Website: bh-photo
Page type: customer-info-address
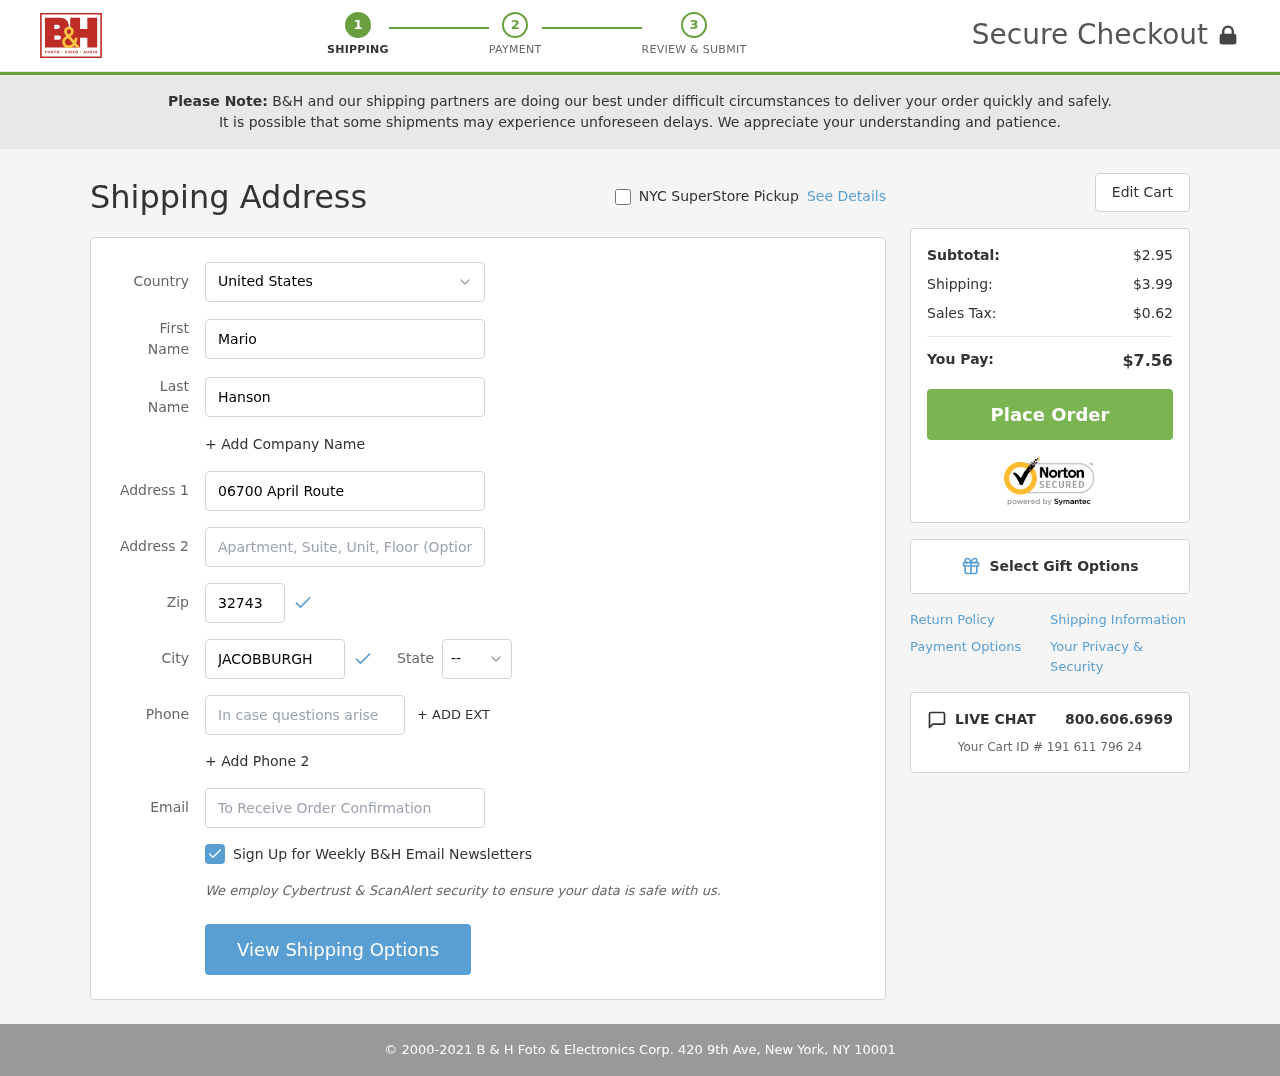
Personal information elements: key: PII_CITY
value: Jacobburgh
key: PII_COUNTRY
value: United States
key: PII_EMAIL
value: mario_hanson@yahoo.com
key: PII_FIRSTNAME
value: Mario
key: PII_LASTNAME
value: Hanson
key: PII_PHONE
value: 9003272221
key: PII_POSTCODE
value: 32743
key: PII_STATE_ABBR
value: GA
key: PII_STREET
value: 06700 April Route
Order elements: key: ORDER_SUBTOTAL
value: $2.95
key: ORDER_SHIPPING_COST
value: $3.99
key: ORDER_TAX
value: $0.62
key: ORDER_TOTAL
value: $7.56
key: ORDER_ID
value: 191 611 796 24